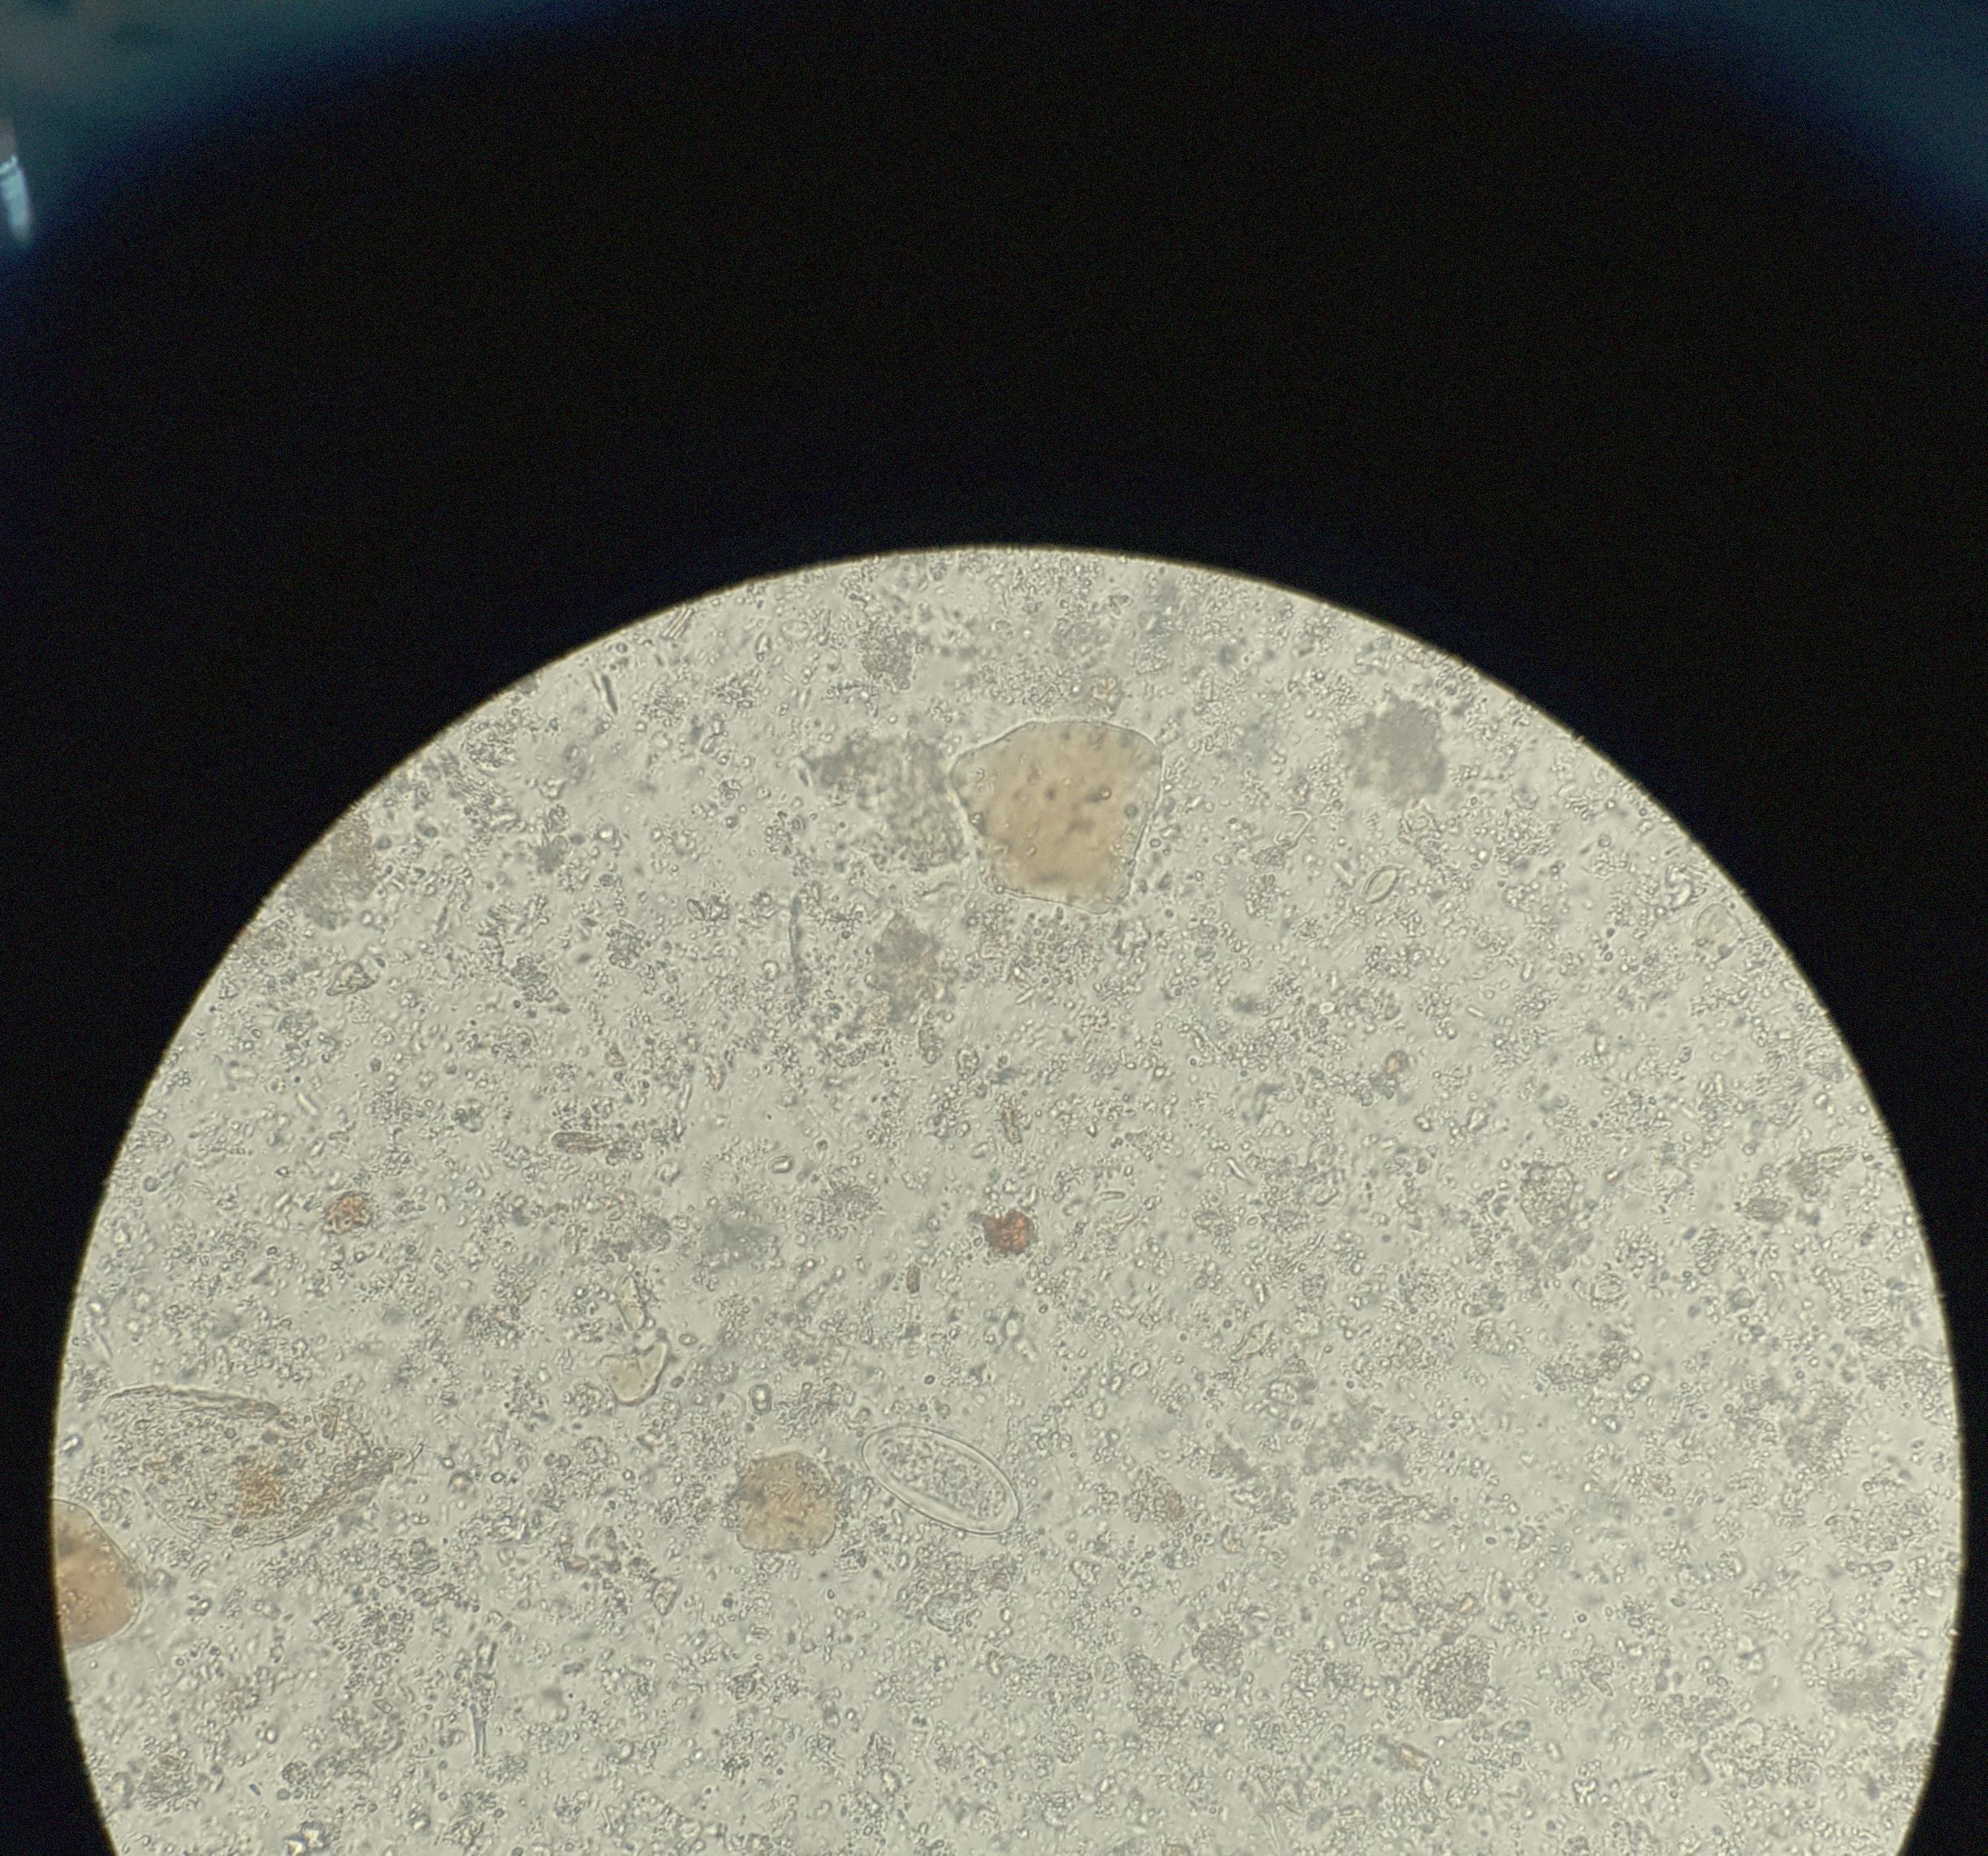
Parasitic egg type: Enterobius vermicularis